Field crop: tomato
Growth stage: 1
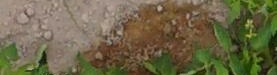
Species: tomato